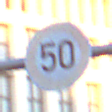
Verkehrszeichen: Geschwindigkeit50
Umgebung: Outdoor, Urban
Tageszeit: SunriseSunset
Wetter: Clear
Licht: Natural
Jahreszeit: NotSpecified
Kontrast: LowContrast